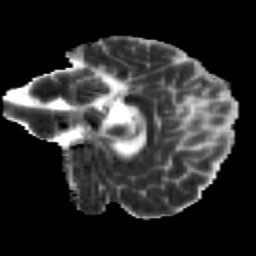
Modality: MD
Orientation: sagittal
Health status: healthy
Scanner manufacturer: siemens
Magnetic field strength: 3 T
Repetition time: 12 s
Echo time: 0.092 s